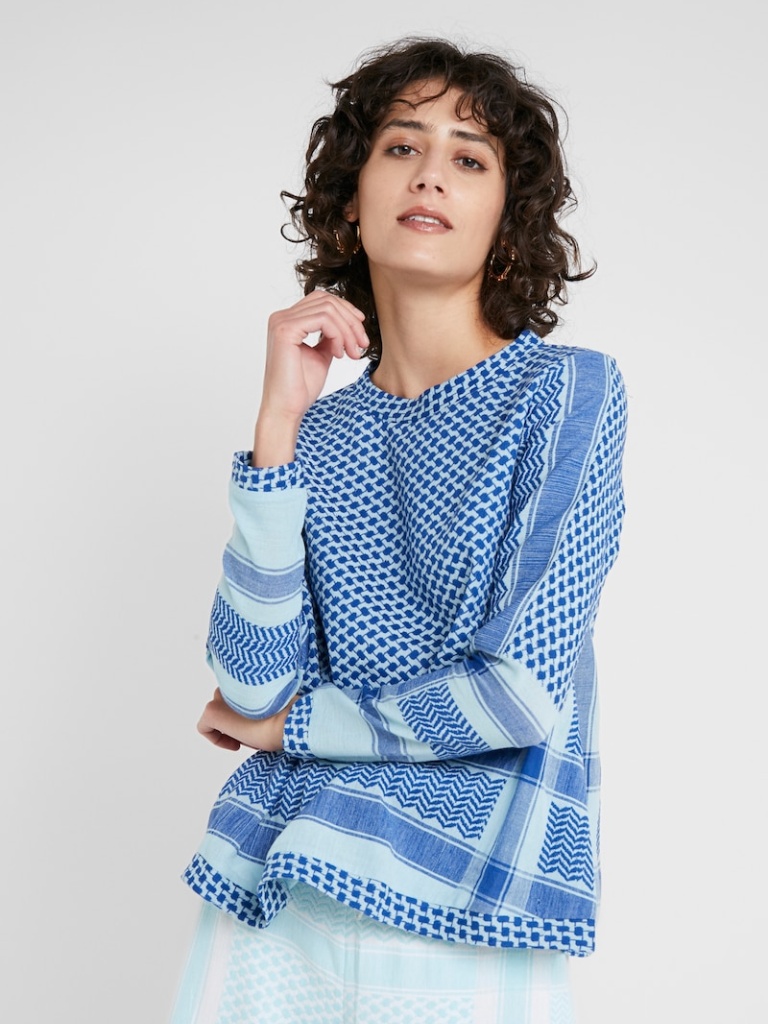
cotton relaxed a long-sleeved with the sleeves down hip length Untucked crew blouse